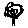
Label: tree